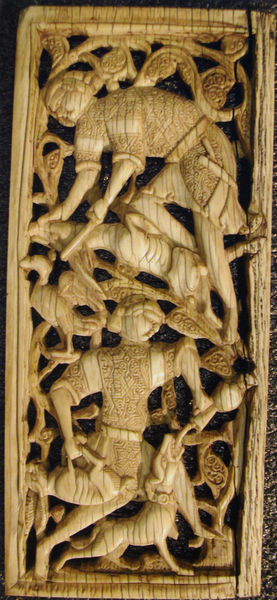
Titel: Elfenbeintafel, fatimidisch, aus Ägypten
Standort: Florenz
Institution: Museo Nazionale del Bargello
Schlagwörter: baum, blätter, falke, kampf, mann, vogel, wasser, gelb, menschen, ocker, braun, frau, hell, holz, kleid, marmor, männer, profil, schwarz, szene, blüten, hund, hunde, tier, tiere, beige, muster, ornament, mensch, messer, mord, rahmen, stein, tod, tot, horn, vögel, gebüsch, gitter, gewand, haare, mantel, gewänder, pflanze, pflanzen, wald, stock, engel, hase, krug, ranken, trauben, vase, relief, bein, ente, gans, zwei, risse, hecke, klein, kuh, rind, rand, figuren, wild, tafel, wein, detail, ornamente, verzierung, bauer, foto, fotografie, photographie, knochen, lamm, schlachten, geflecht, orient, rechteck, asien, knien, schlange, schuh, ritter, jagd, rüstung, ranke, schnitzerei, photo, china, römer, karaffe, maserung, beute, jäger, jagdhund, verschlungen, fangen, dolch, kostbare kleidung, mittelalter, wams, krieger, geier, jagdhunde, löwe, töten, tränken, huhn, gothik, lämmer, schafe, indien, lämmchen, hirte, durchbrochen, jagen, geschnitzt, schnitzen, schnitzwerk, elfenbein, wasserkrug, schnitzkunst, jags, schnizerei, kunstvoll, elfenbeinschnitzerei, mongolei, geschnizt, holzschnitzerei, rankwerk, ausweiden, haarrisse, schweißhund, aufbrechen, eute